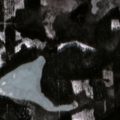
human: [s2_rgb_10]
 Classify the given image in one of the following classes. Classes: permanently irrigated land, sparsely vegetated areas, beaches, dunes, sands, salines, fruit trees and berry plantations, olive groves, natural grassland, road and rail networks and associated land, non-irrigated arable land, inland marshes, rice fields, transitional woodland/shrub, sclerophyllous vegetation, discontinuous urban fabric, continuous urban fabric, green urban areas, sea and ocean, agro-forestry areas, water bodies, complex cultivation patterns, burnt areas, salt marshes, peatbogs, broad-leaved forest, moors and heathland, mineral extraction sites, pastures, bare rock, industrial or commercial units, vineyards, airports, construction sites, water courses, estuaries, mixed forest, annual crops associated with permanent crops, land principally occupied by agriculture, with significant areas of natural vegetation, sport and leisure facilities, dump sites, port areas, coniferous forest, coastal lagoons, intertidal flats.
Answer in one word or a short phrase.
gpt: coniferous forest, mixed forest, transitional woodland/shrub, peatbogs